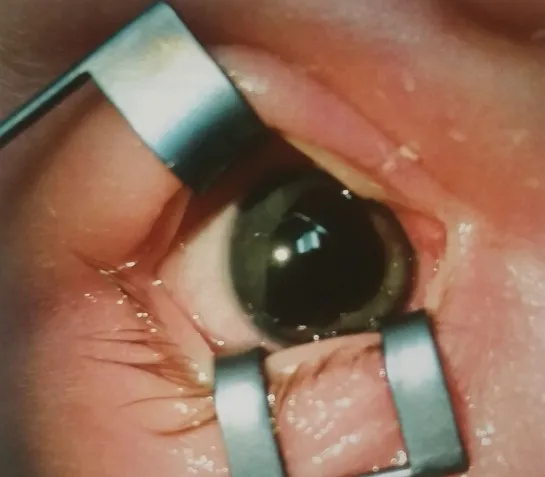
Photo OS with superior eyelid in the inferior position on the screen.
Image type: medical_photograph (other_medical_photograph)